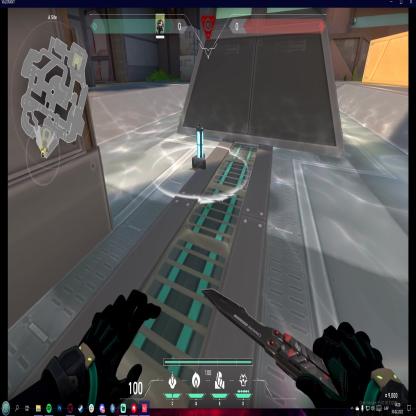
Label: planted spike